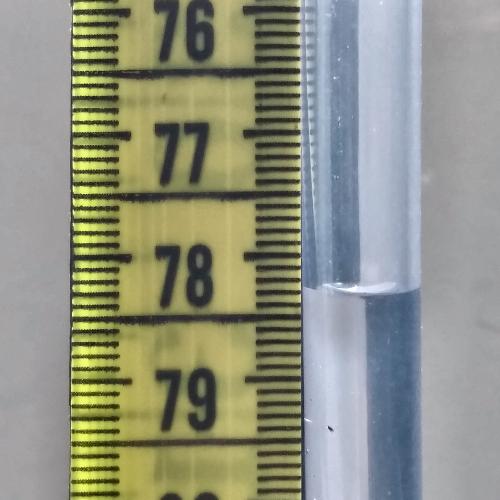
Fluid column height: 78.3 cm